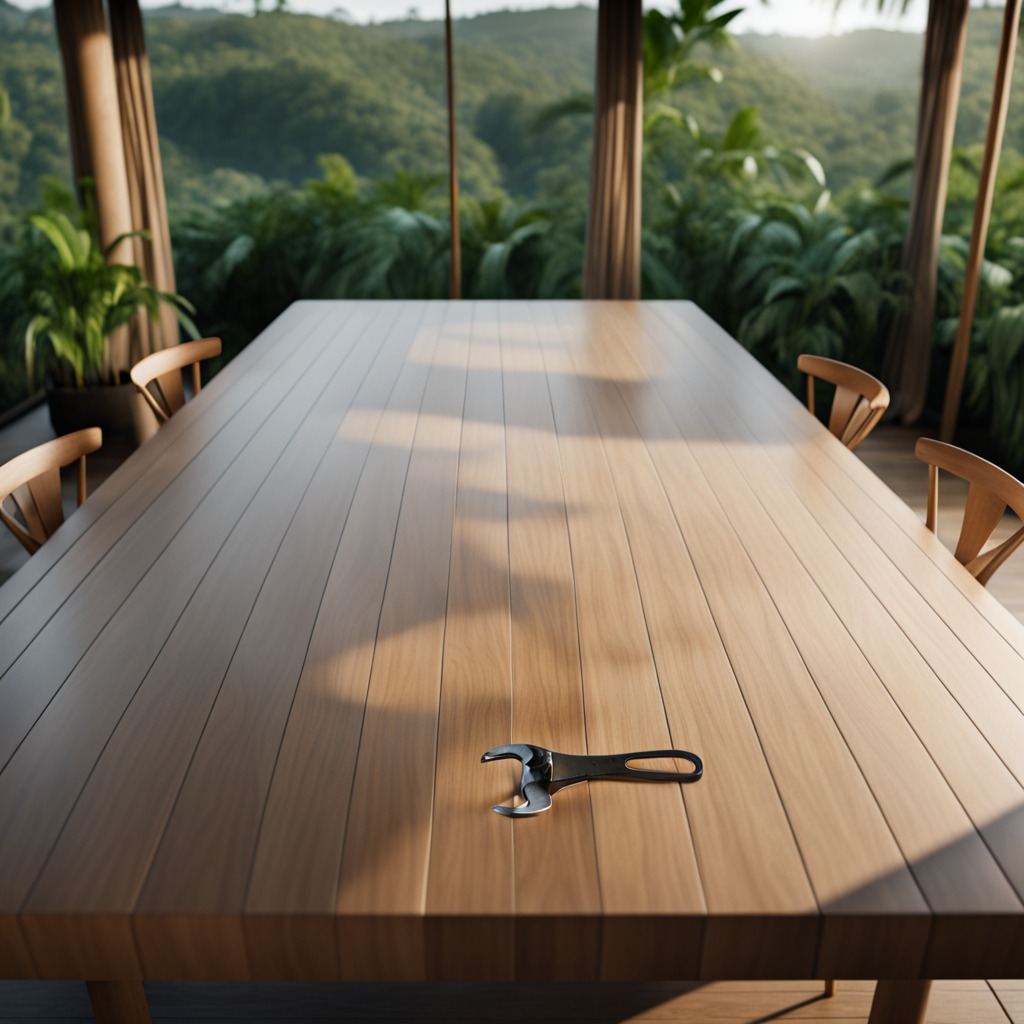
A wrench is lying on a wooden table inside a jungle field workshop tent.